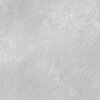
Atmospheric dust classification: not_dusty